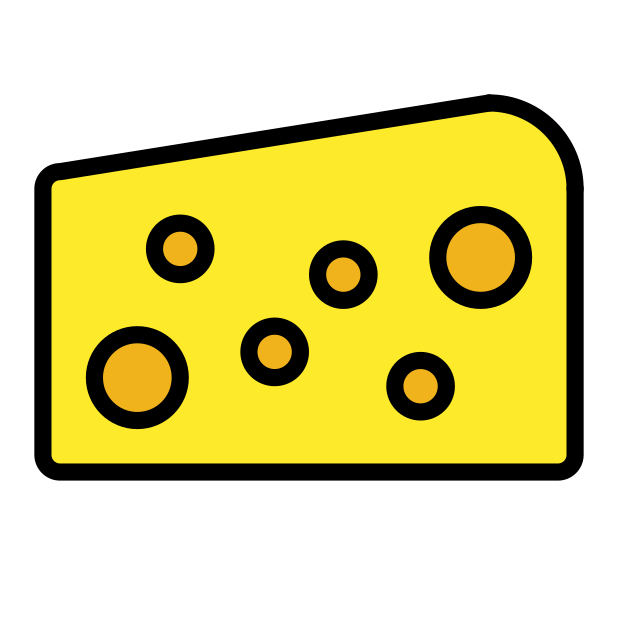
cheese wedge